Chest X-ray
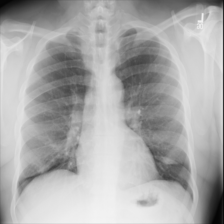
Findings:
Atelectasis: negative
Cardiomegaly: negative
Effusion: negative
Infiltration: negative
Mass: negative
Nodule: negative
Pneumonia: negative
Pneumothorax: negative
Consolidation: negative
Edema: negative
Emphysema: negative
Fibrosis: negative
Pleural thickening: negative
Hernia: negative